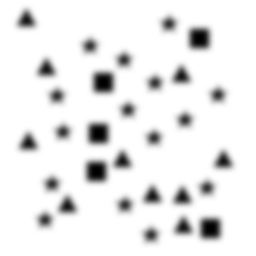
Squares: 5
Triangles: 10
Stars: 15
Total shapes: 30